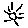
Label: sun